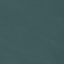
Land use / land cover class: SeaLake